Field crop: tomato
Growth stage: 2
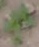
Species: solanum